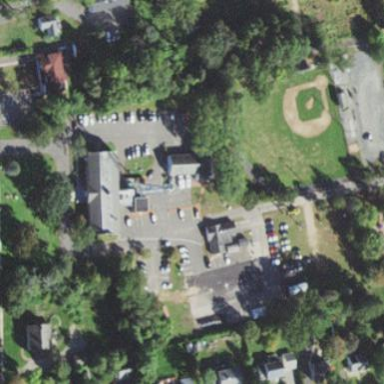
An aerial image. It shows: Police facility.